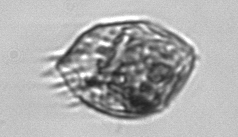
Label: Strombidium_morphotype1